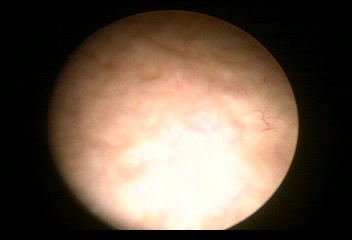
Modality: WLC
Class: Normal mucosa
Bladder cancer association: No